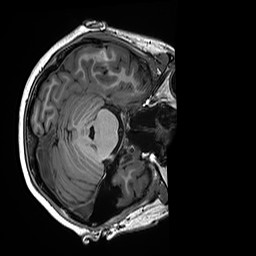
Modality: T1w
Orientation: axial
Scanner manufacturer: siemens
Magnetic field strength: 3 T
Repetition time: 2.5 s
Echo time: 0.00299 s